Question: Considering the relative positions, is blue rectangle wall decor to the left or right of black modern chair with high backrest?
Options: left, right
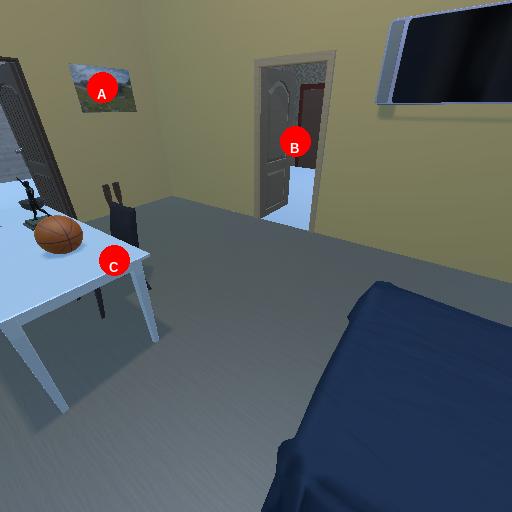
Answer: left